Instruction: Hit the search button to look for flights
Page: home
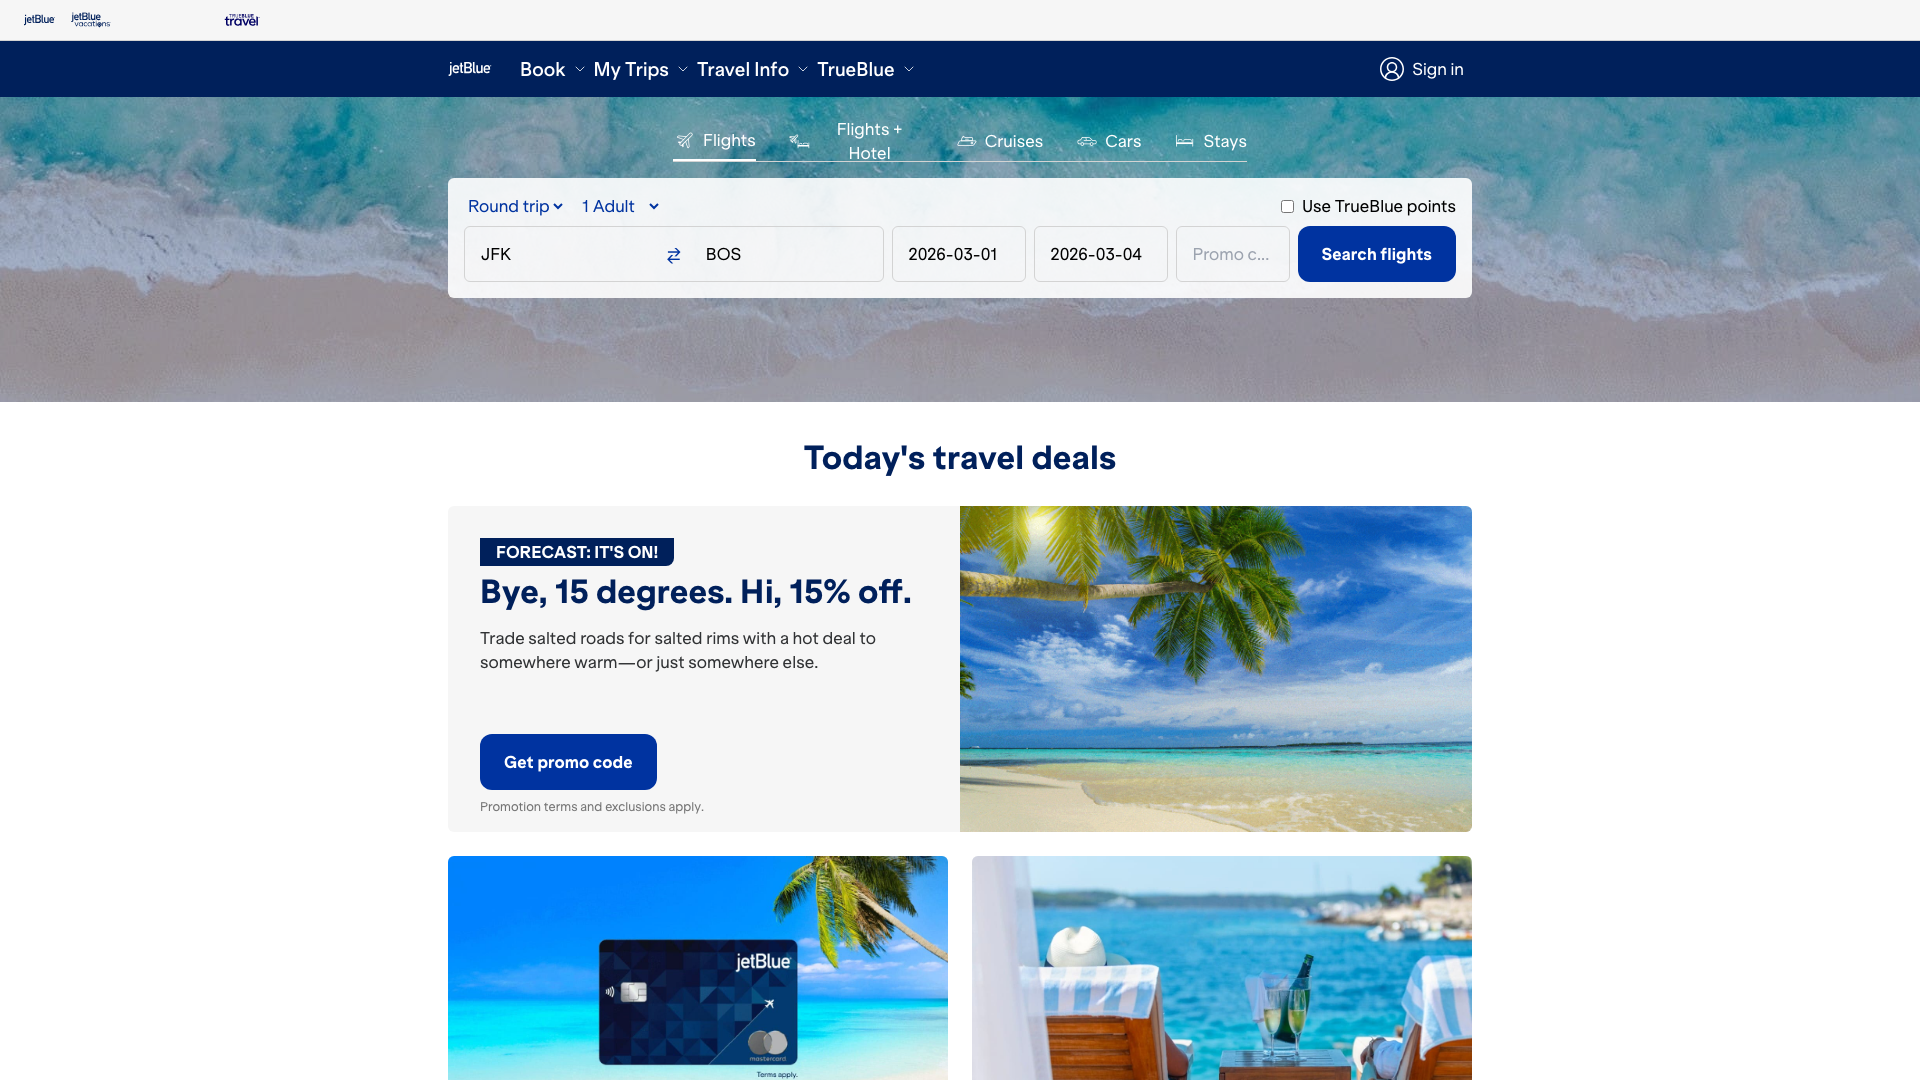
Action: click